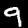
Digit: 9